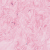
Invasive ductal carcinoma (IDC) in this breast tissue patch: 0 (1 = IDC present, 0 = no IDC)